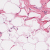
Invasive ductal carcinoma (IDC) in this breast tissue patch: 0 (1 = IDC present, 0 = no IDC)